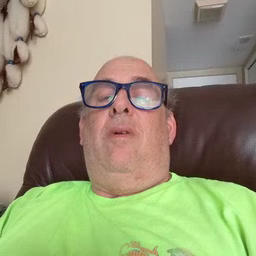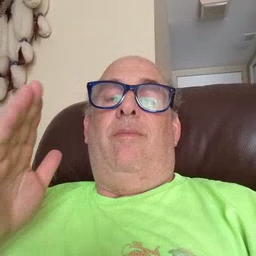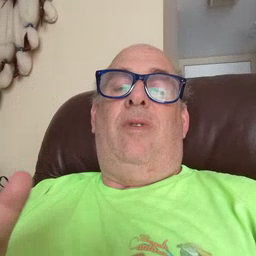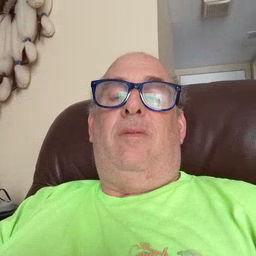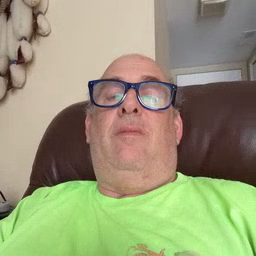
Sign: beside